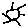
Label: sun